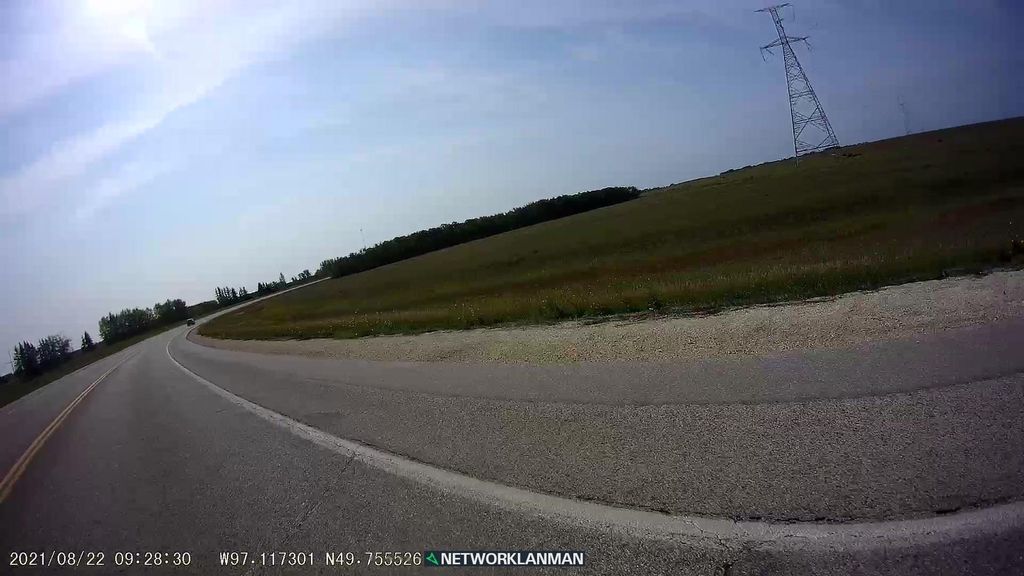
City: winnipeg